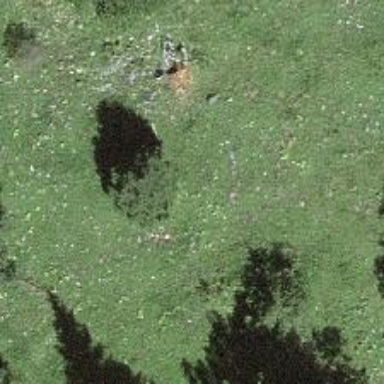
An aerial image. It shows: Single tag "natural: tree."